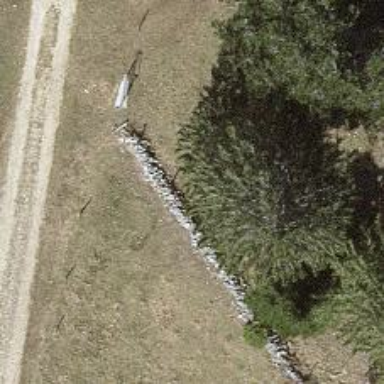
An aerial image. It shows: Wall made of dry stone.